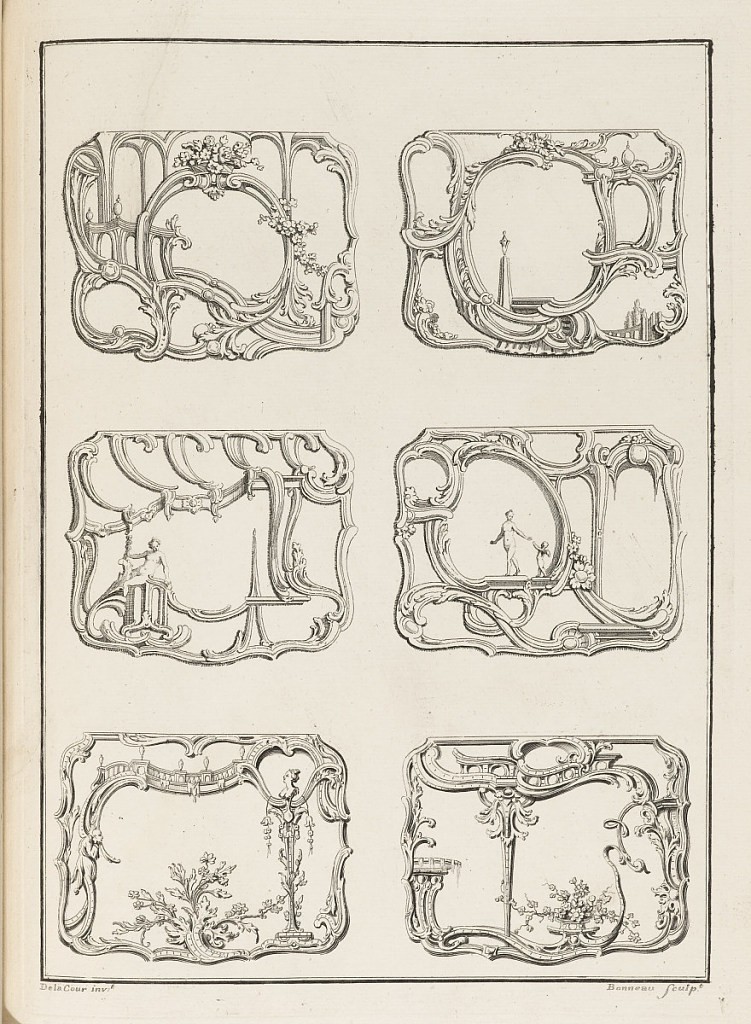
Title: Frontispiece for Book 4, in Eight books of Ornament
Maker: William Delacour, French, 1741 – 1767
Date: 1741–47
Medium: Engravings on white laid paper, bound in half-calf and marbled boards
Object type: Bound volume
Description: First book (dedicated to Lord Middlesex): title page and six plates, dated 1741, of rocaille cartouches; second book (dedicated to the Earl of Holderness): title page and five rocaille motifs, dated 1742; third book (dedicated to the Duke of Rutland): title page and six plates of cartouches, dated 1743; fifth book; title page and fourteen plates (one bound upside down) of furniture, dated 1743; sixth and seventh books: title pages (half-size) and fourteen plates of cartouches, undated; eighth book: title page and six plates of jewelery, dated 1747.